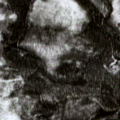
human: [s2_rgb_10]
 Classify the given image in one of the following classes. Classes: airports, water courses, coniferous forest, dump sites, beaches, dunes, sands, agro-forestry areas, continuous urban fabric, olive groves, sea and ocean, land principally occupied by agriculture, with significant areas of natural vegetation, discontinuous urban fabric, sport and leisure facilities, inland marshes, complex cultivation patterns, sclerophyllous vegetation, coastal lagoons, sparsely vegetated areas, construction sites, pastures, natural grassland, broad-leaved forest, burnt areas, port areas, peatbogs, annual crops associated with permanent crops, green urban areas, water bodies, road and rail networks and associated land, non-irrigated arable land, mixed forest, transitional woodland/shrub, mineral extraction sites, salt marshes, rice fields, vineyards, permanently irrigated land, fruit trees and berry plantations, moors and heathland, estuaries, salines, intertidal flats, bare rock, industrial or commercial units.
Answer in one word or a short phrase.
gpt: coniferous forest, mixed forest